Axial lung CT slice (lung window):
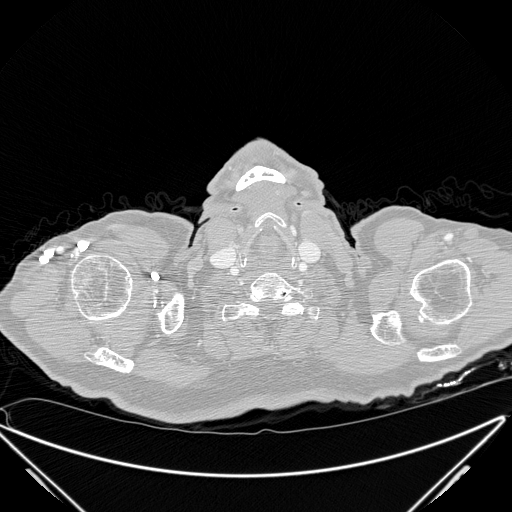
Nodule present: no